Aerial crown-view tile of a tropical tree (Barro Colorado Island, Panama), acquired 20240918:
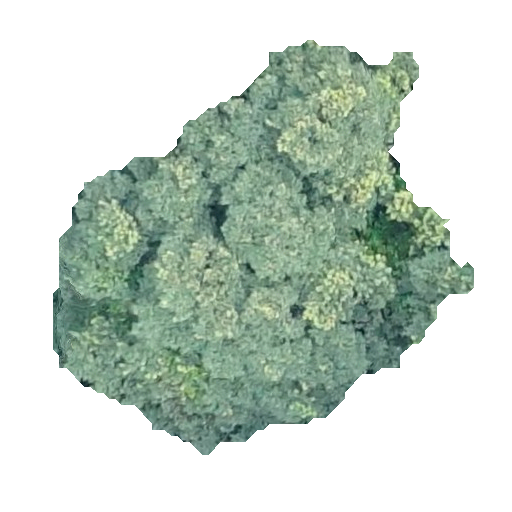
Species: Luehea seemannii
GBIF accepted scientific name: Luehea seemannii
Crown area: 171.436 m²